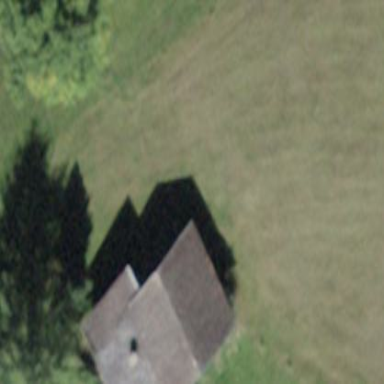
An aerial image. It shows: Farm building.